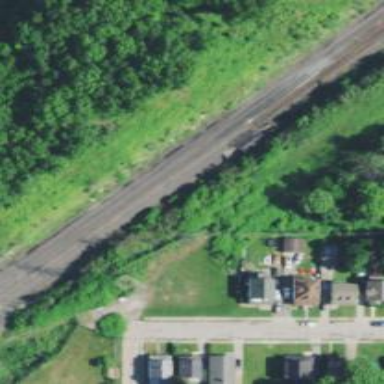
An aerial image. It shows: Junction on the railway.